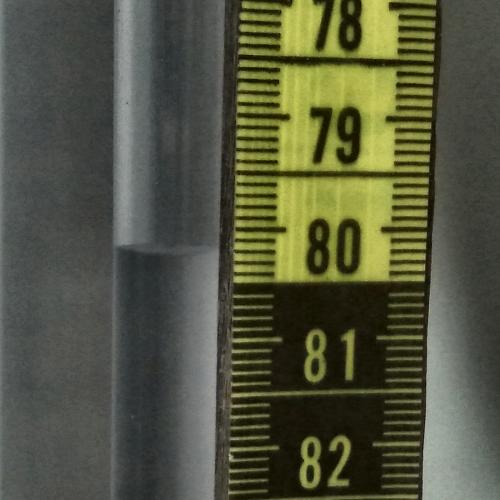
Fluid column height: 80.2 cm